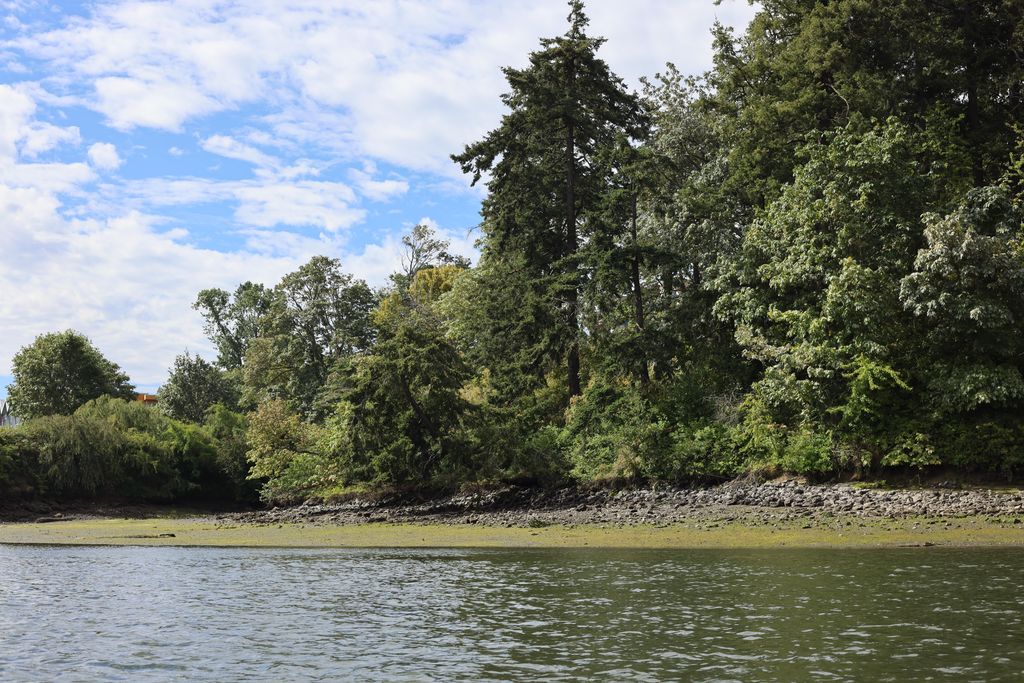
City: victoria